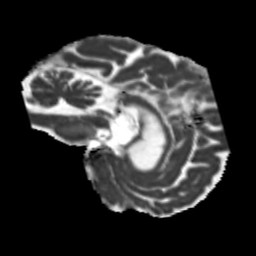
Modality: MD
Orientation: sagittal
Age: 69
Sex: male
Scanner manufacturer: siemens
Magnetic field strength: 3 T
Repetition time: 5.25 s
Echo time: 0.08 s